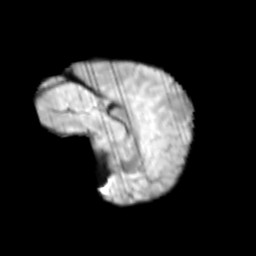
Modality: T2w
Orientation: sagittal
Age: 10
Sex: female
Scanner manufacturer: siemens
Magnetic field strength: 3 T
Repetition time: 3.8 s
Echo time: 0.07 s